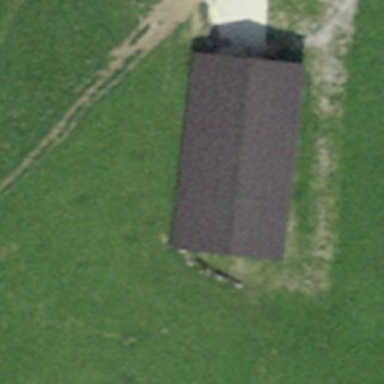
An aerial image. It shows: Farm auxiliary building.